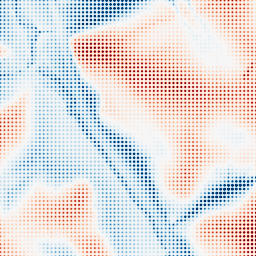
Category: edge_preserving
Decomposition family: guided
Decomposition parameters: radius: 32
eps: 0.01
Upsampling method: sinc_hamming
Upsampling parameters: scale: 8
kernel_size: 4
Upsampling scale: 8